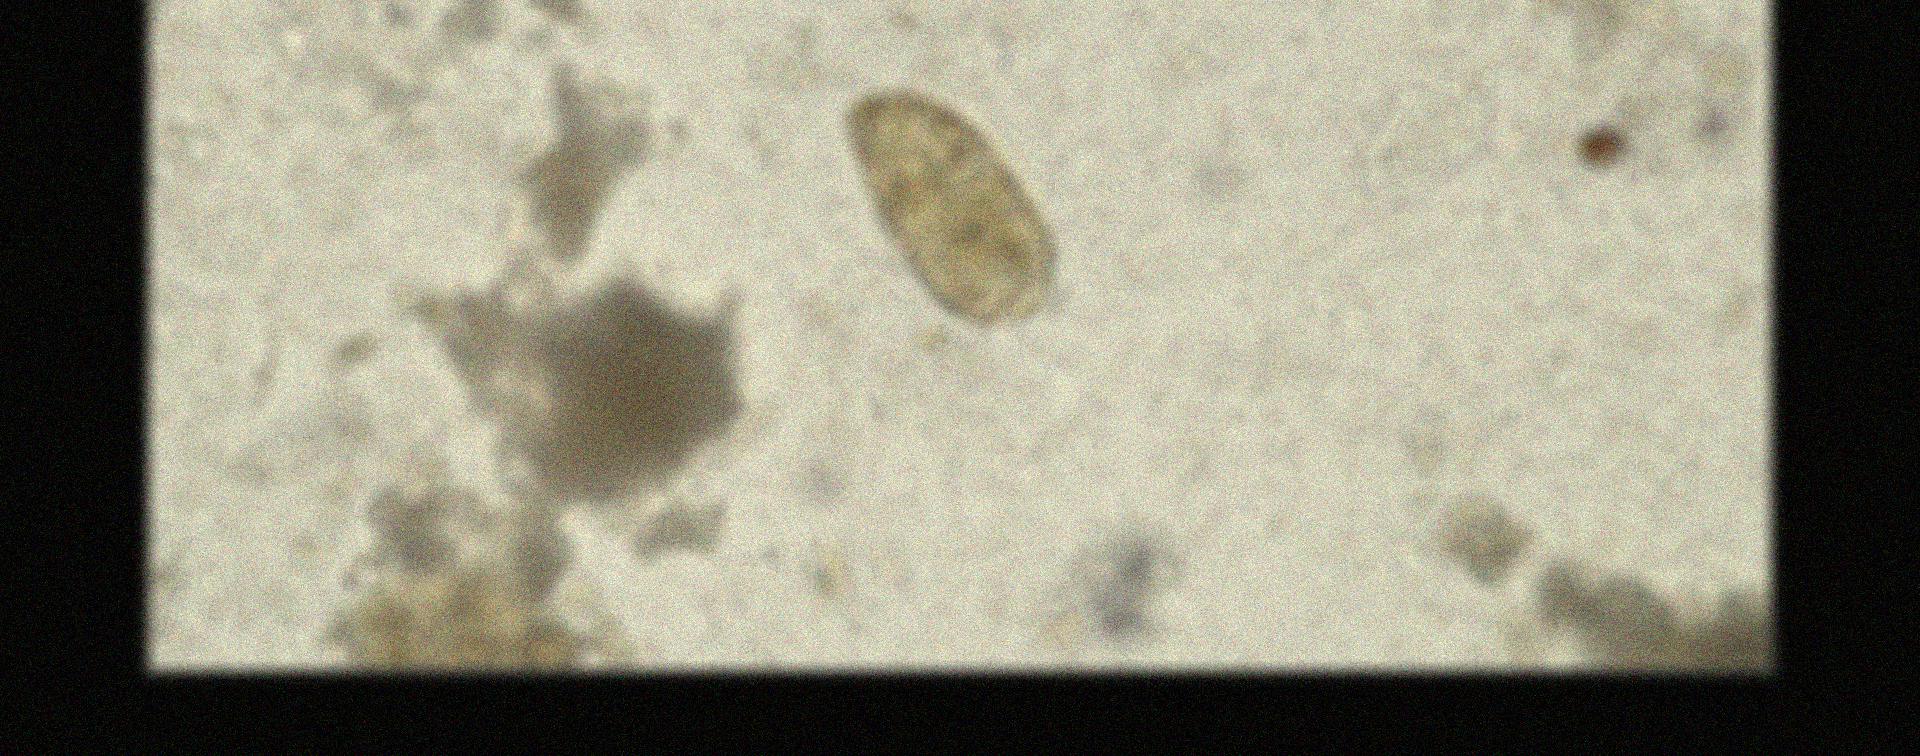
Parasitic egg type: Paragonimus spp